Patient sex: M
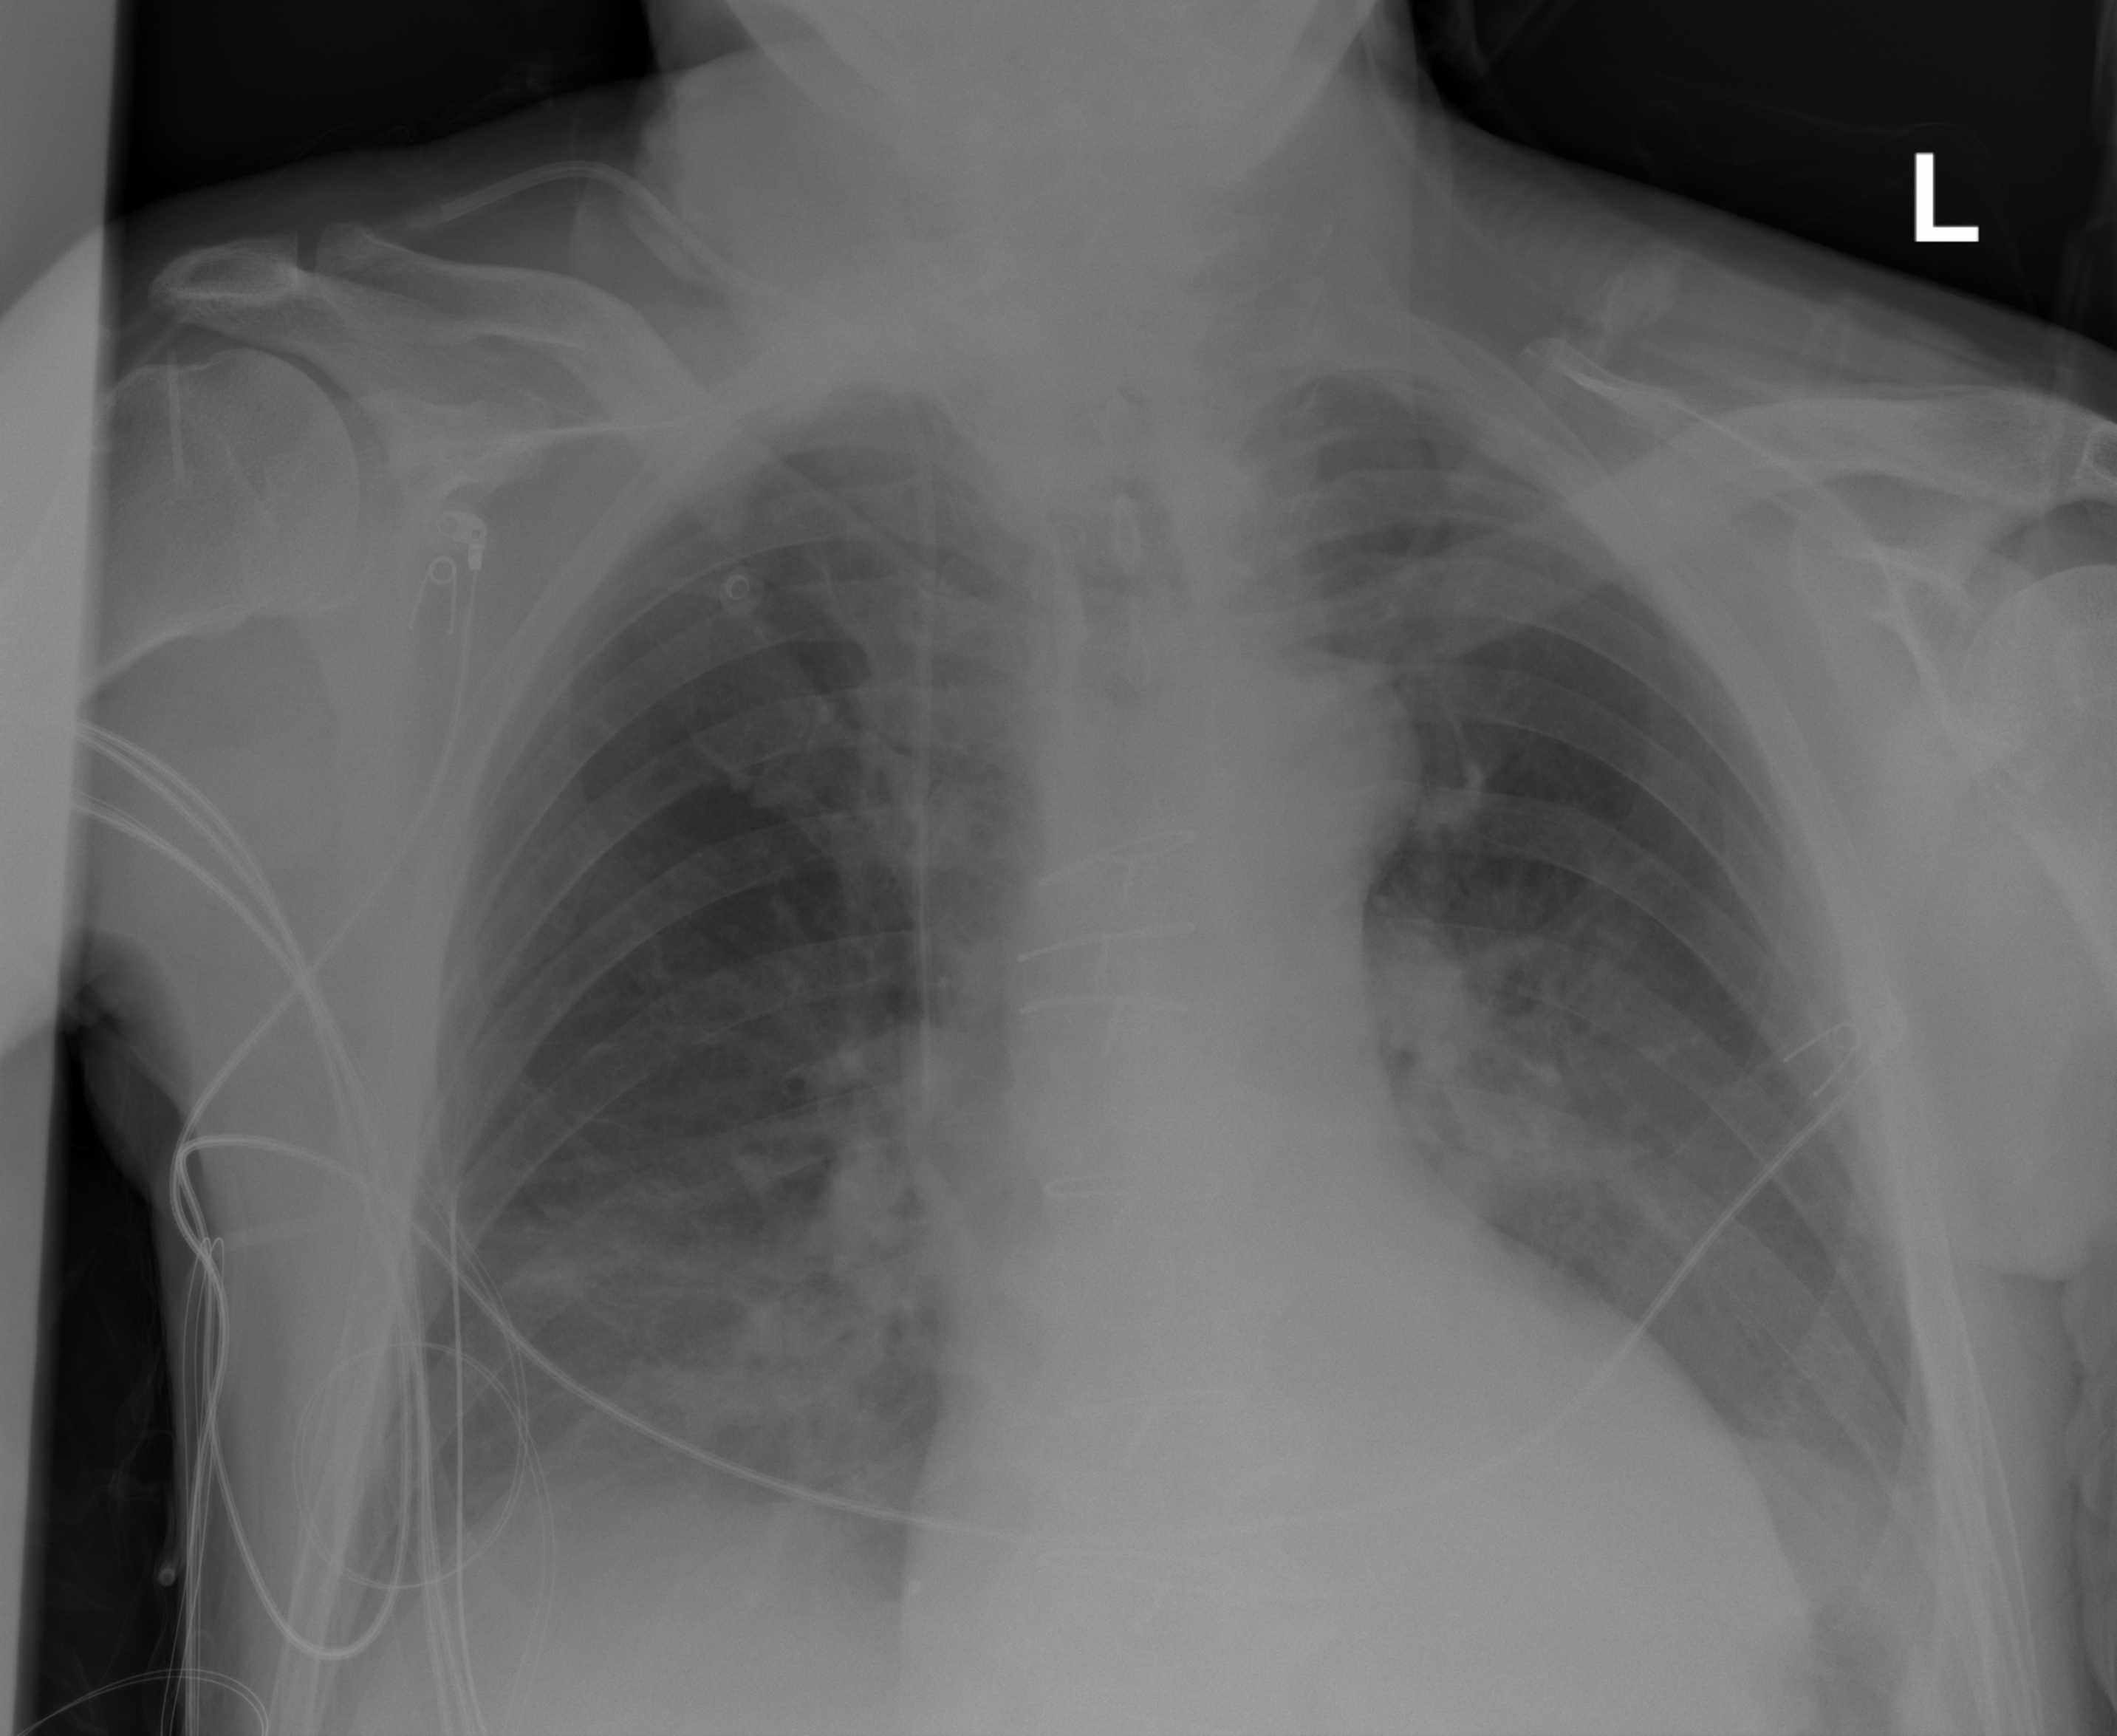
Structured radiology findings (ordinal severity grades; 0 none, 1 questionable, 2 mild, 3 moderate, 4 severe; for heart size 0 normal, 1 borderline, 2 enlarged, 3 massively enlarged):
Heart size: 0
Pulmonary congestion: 0
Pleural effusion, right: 2
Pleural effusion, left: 2
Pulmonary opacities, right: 0
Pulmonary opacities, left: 0
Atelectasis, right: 0
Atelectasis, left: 0